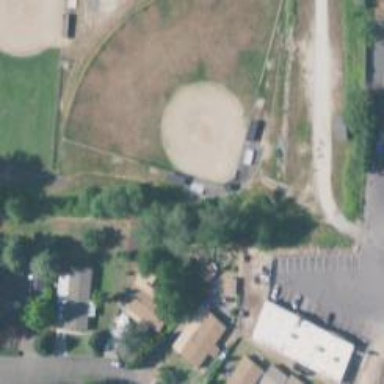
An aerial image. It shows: Softball pitch for leisure and sport activities.